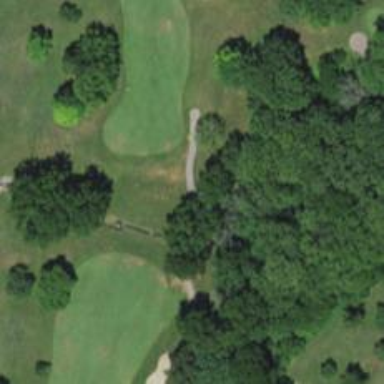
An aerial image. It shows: Footway that serves as golf path.